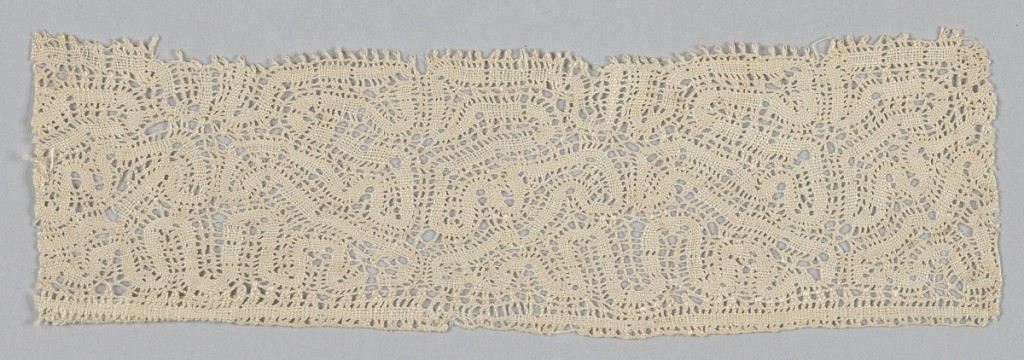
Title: Fragment
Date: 17th century
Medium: linen Technique: bobbin lace (continuous tape with connections)
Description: Fragment with a symmetrical, fine, wavy, and ribbon-like design.